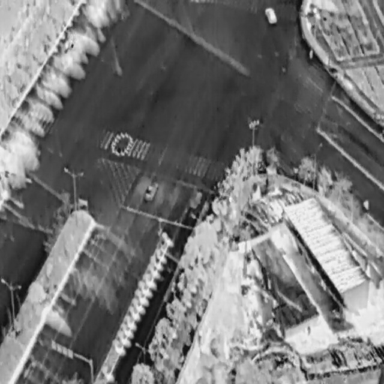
There are two Cars in the infrared image.